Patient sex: F
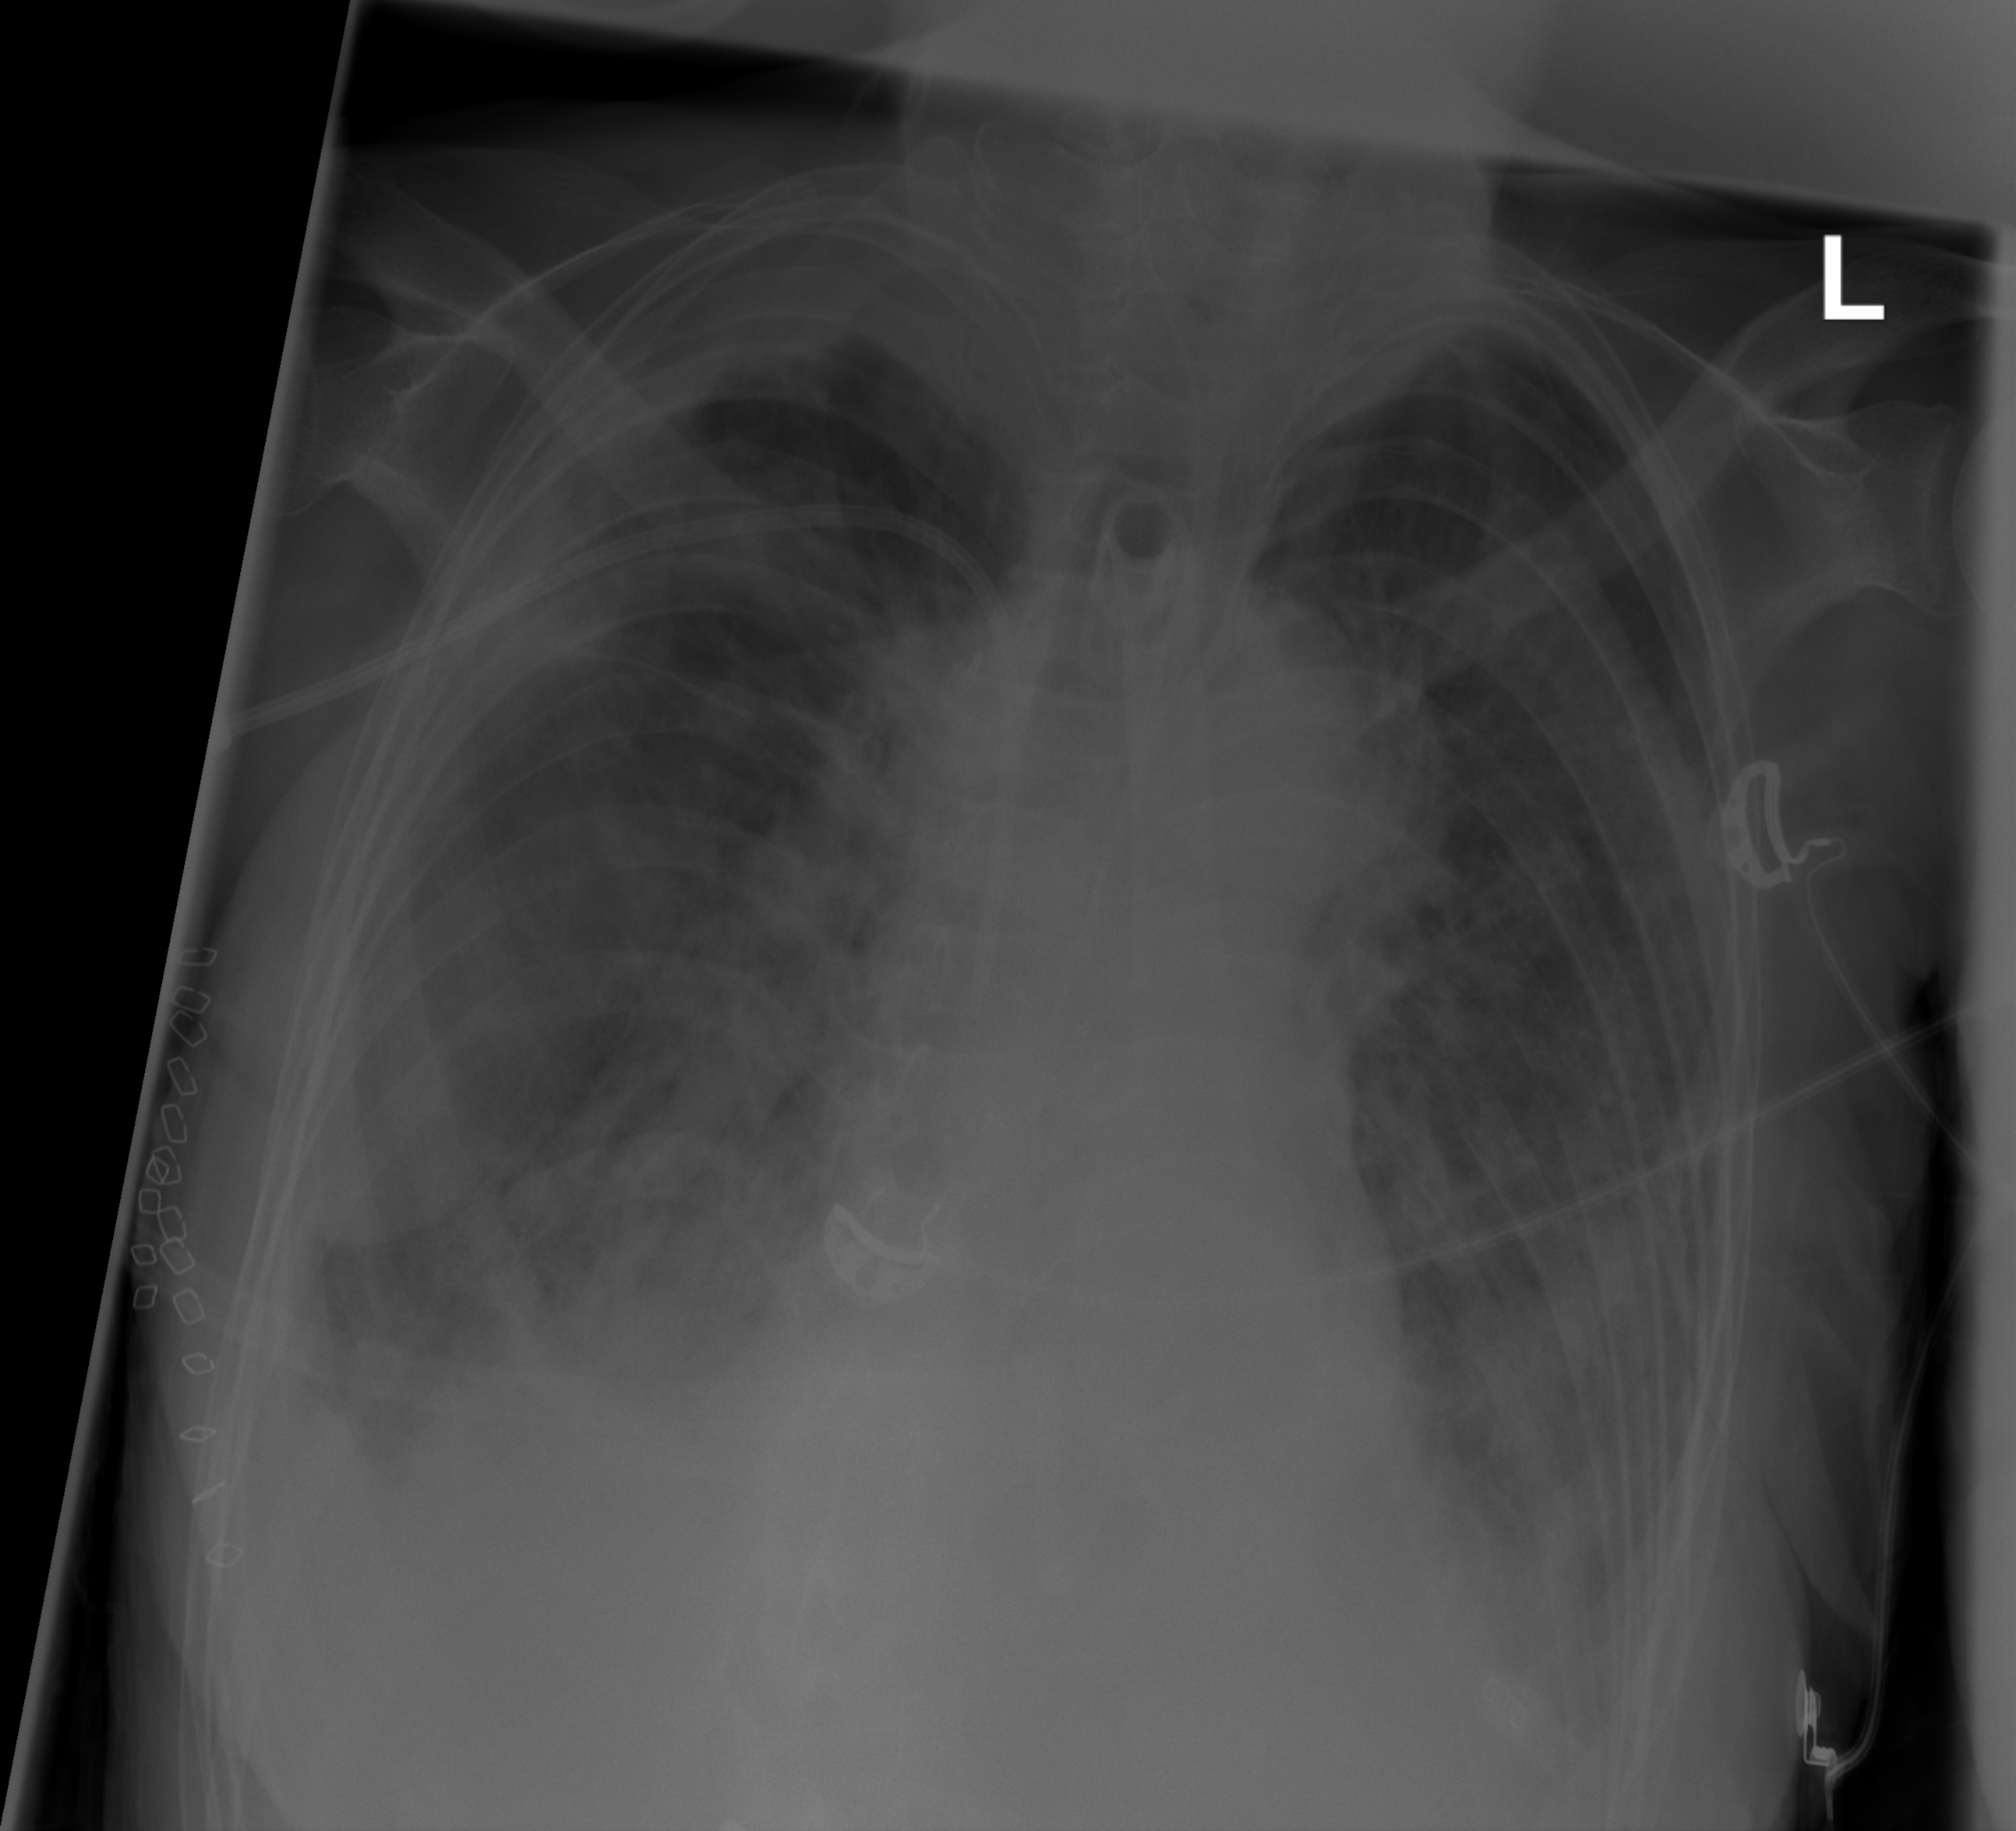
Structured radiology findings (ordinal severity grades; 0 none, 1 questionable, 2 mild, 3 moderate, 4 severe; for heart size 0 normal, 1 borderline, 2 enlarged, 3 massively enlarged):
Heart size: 0
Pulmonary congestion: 2
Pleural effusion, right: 2
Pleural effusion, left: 2
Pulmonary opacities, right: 2
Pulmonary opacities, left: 2
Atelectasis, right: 3
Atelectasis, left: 2